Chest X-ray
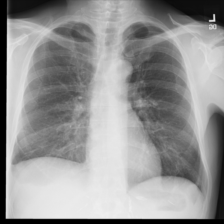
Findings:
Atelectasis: negative
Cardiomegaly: negative
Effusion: negative
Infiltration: negative
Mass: negative
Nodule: negative
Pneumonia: negative
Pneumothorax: negative
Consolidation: negative
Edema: negative
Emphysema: negative
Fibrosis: negative
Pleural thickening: positive
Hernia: negative